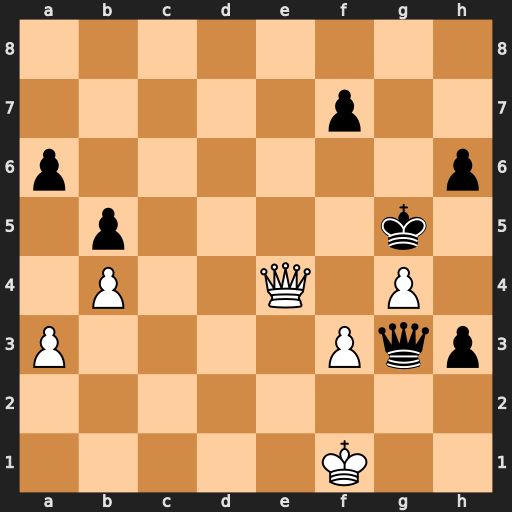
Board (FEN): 8/5p2/p6p/1p4k1/1P2Q1P1/P4Pqp/8/5K2
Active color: w
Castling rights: -
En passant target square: -
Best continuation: Qf5+ Kh4 Qh5#